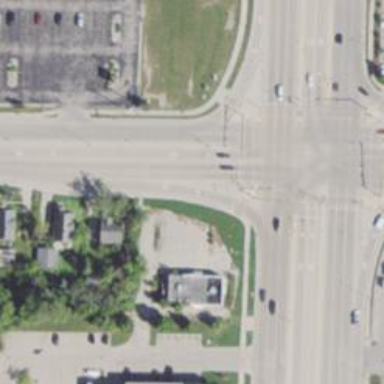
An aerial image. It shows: Uncontrolled crossing on the road.